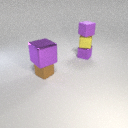
small purple metal cube below small purple rubber cube